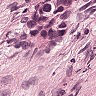
Metastatic tissue present: yes